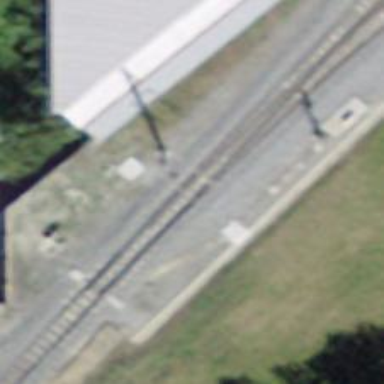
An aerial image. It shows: Narrow-gauge railway track with 1 electrified contact line.